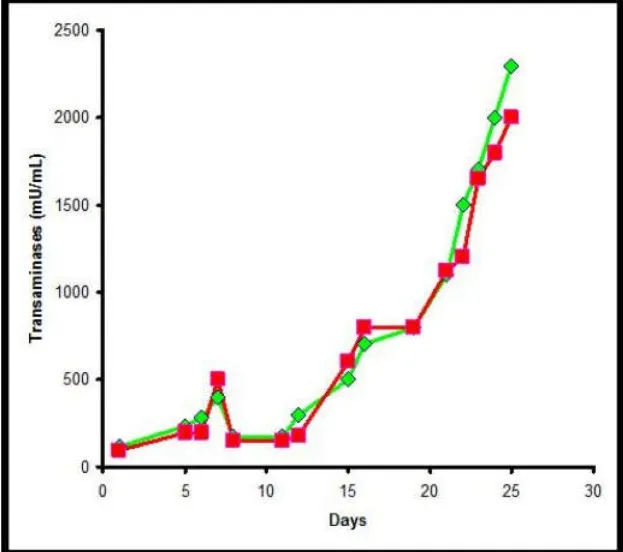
Biochemical parameters. Transaminases trend.
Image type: pathology (fish)